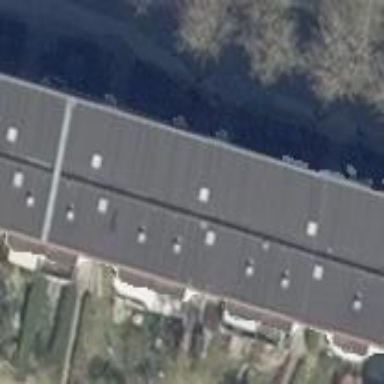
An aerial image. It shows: Apartment building with flat roof.